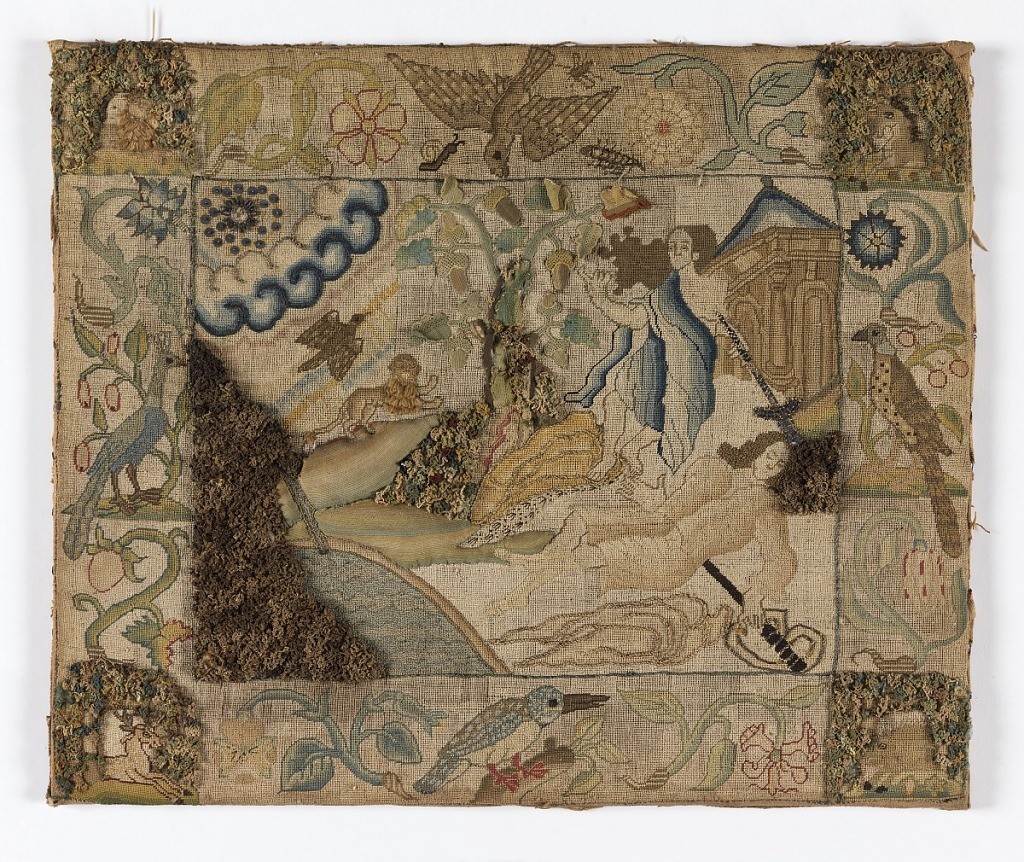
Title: Embroidered picture
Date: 17th century
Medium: silk and metal embroidery on linen foundation Technique: embroidered in tent, knot, and couching stitches and looping (needle-made lace) on plain weave foundation
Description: Picture illustrating the story of Pyramus and Thisbe.  Wide floral borders with an animal in each corner and a bird in the middle of each side.  Several areas raised.